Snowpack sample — Buffalo Mountain, Silverthorne, Colorado, USA (2/22/26, 2:02 PM MST)
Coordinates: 39.622, -106.113
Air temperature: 33 °F
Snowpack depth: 63 cm
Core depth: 10 cm
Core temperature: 32 °F
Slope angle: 11°, slope face: 116°
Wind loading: low
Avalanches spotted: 0
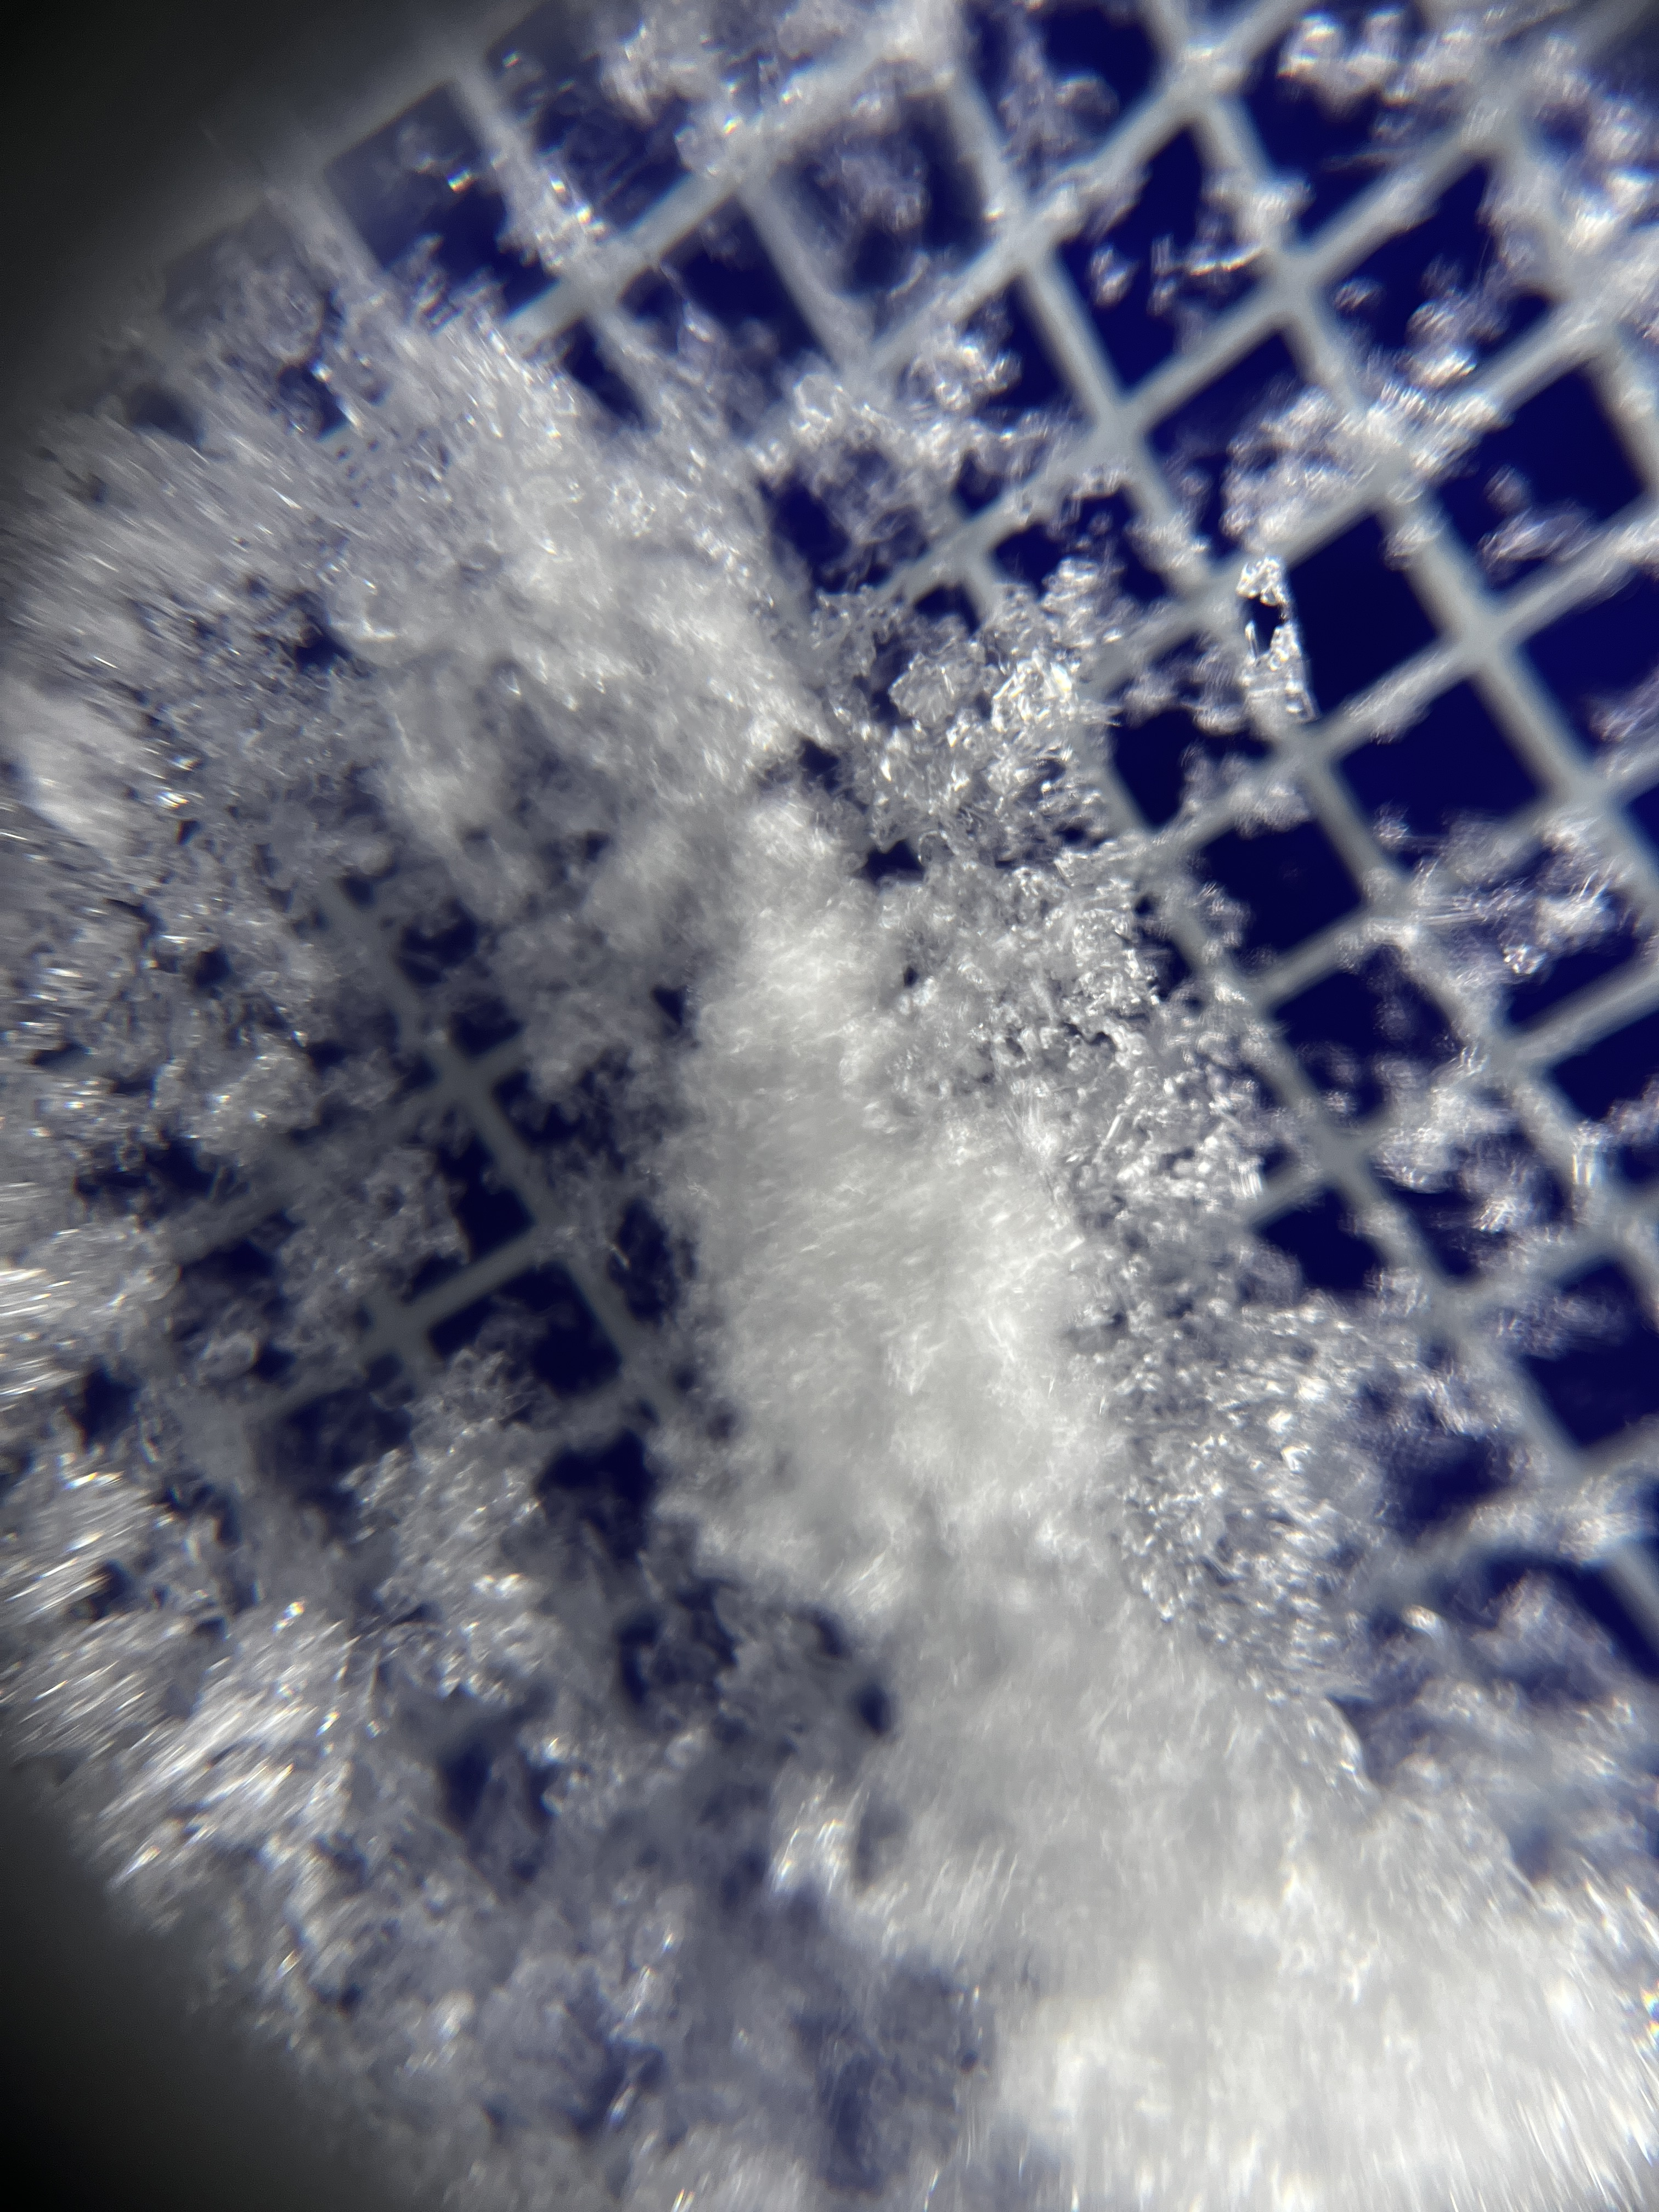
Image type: magnified_profile
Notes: In a firebreak similar to site 1, minimal wind loading with no spotted avalanches (not many faces in view though)